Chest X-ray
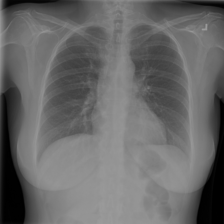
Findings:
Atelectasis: negative
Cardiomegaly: negative
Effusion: negative
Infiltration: negative
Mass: negative
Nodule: negative
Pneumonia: negative
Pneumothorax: negative
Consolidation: negative
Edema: negative
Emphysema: negative
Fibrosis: negative
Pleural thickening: negative
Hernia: negative